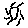
Label: sun